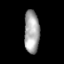
Tissue: skin
Cell type: Others
Senescence score: 0.713
Nuclear area (px): 644
Mean DAPI intensity: 163.045